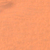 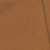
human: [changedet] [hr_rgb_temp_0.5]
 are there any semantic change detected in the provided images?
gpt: New street on the right was created.